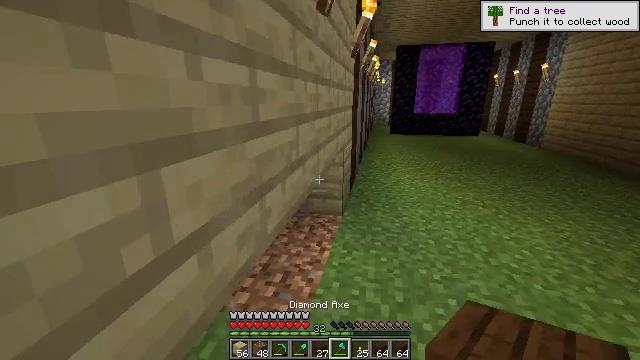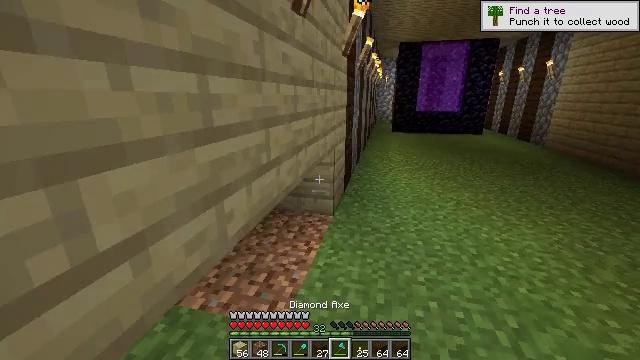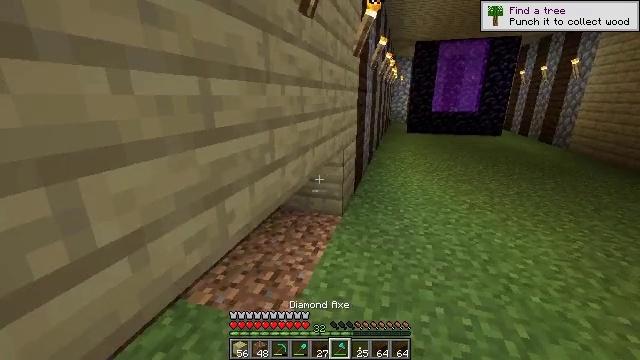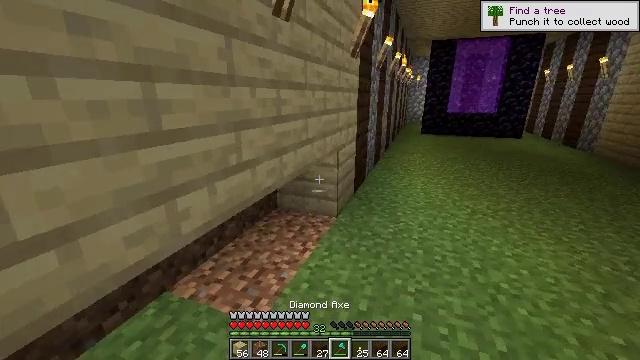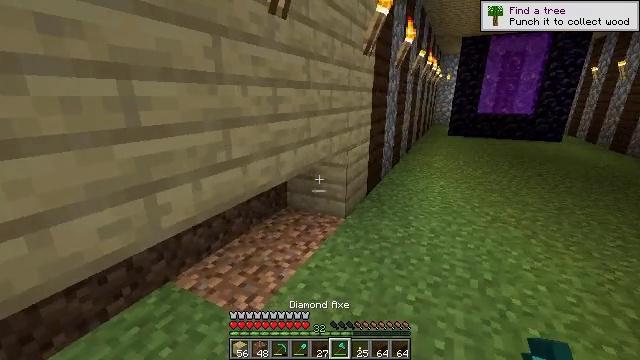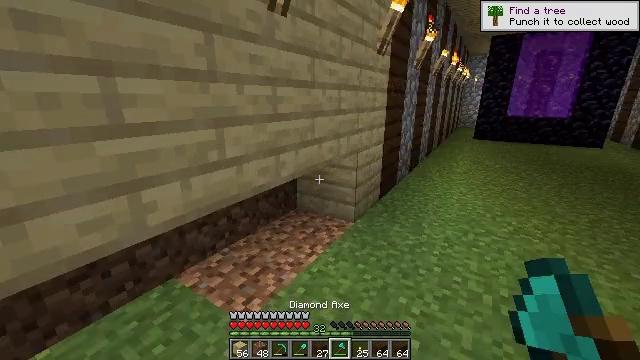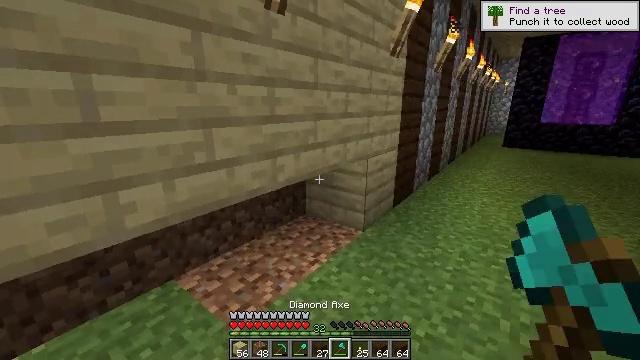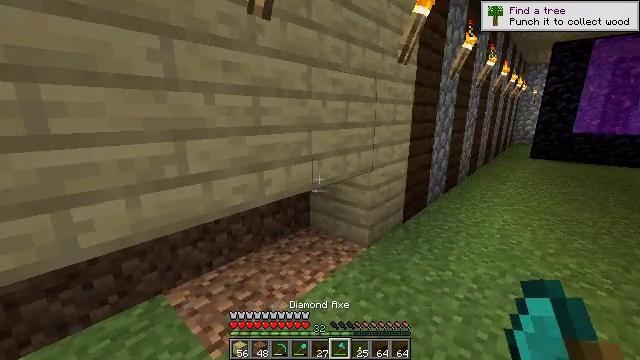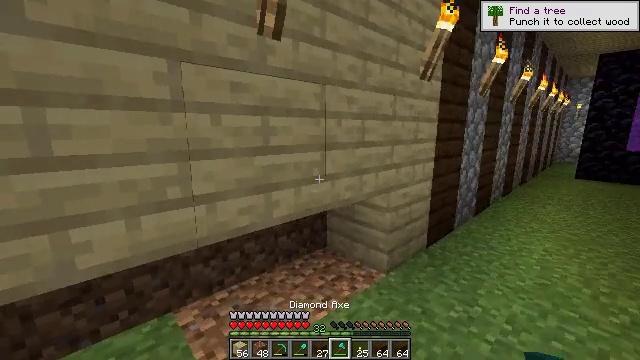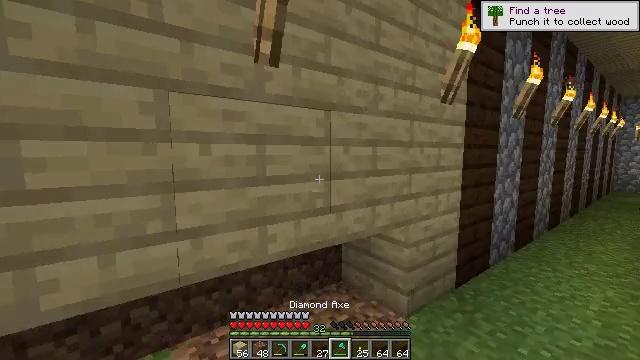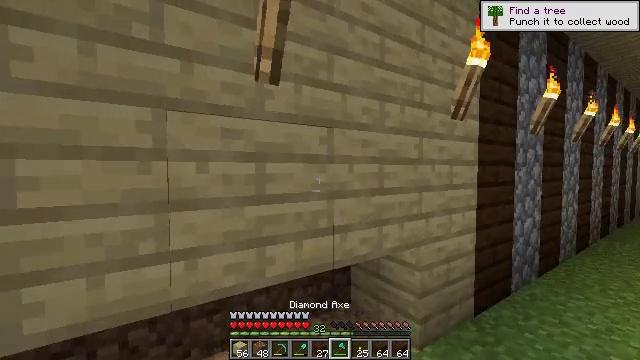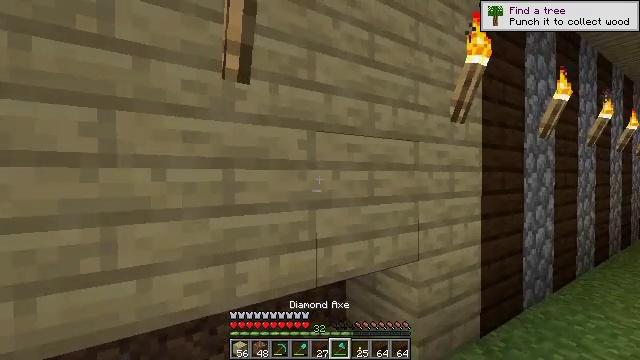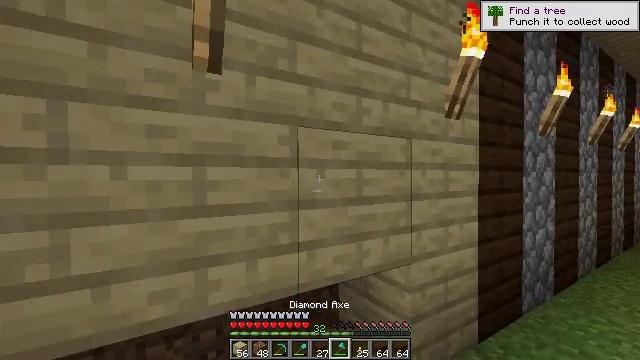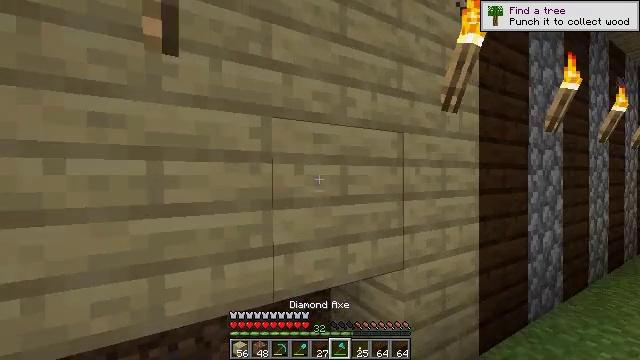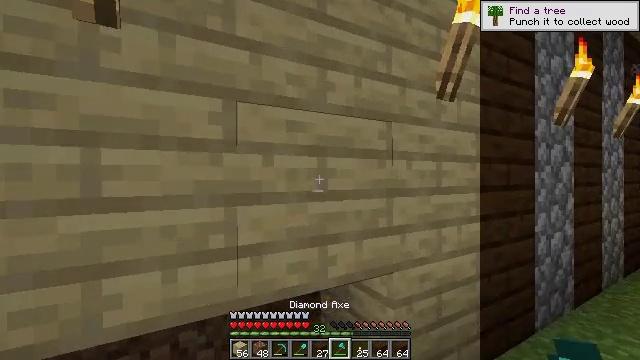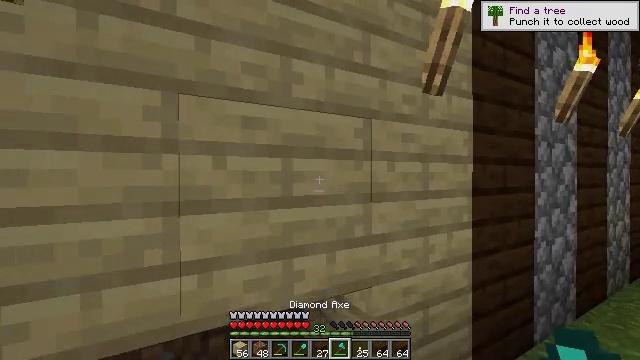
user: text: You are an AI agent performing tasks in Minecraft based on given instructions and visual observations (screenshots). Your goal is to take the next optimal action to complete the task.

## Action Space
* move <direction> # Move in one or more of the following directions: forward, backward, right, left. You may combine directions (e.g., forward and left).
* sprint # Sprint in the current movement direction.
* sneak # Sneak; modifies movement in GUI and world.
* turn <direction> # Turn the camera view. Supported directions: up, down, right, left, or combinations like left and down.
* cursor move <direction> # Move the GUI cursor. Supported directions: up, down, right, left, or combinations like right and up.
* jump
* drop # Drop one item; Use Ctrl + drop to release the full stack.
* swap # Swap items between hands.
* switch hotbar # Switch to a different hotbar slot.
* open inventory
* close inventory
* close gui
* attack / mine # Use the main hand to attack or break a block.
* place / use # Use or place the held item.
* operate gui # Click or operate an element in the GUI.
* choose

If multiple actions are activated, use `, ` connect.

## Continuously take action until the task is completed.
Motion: motion action
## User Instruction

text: Break the wall torch for relocation.
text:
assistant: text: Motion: move right, turn left
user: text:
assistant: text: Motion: move right, turn left
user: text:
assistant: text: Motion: move right, turn left
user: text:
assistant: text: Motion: move forward and move right, turn left
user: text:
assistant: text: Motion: move forward and move right, turn left
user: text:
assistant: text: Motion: move forward and move right, turn left and up
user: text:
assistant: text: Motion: move forward and move right, turn left and up
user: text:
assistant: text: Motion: move forward and move right, turn left and up
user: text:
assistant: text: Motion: move forward and move right, turn left and up
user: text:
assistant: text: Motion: move forward and move right, turn left and up
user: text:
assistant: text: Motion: move forward and move right, turn left and up
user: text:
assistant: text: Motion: move forward and move right
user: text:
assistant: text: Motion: move forward and move right, turn left
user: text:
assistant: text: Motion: move forward and move right, turn left
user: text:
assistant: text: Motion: move forward and move right
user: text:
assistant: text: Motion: move right, turn left
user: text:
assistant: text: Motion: move right
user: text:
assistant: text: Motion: move right, turn left and up
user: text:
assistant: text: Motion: move right, turn left and up
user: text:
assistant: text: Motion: move back and move right, turn left
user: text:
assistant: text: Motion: move back and move right, turn left
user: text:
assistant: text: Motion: move back
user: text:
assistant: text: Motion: move back, turn left and up
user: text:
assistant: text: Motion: turn left and up
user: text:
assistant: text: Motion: turn up
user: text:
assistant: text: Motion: turn up
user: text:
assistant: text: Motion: turn up
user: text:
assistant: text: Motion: turn up
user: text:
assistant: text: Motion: no_op
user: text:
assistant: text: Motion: no_op